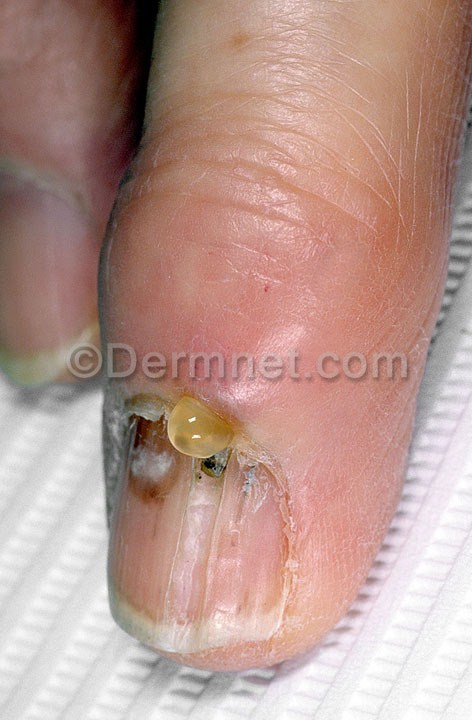
Disease: Nail Fungus and other Nail Disease